Question: Count the number of objects in the diagram.
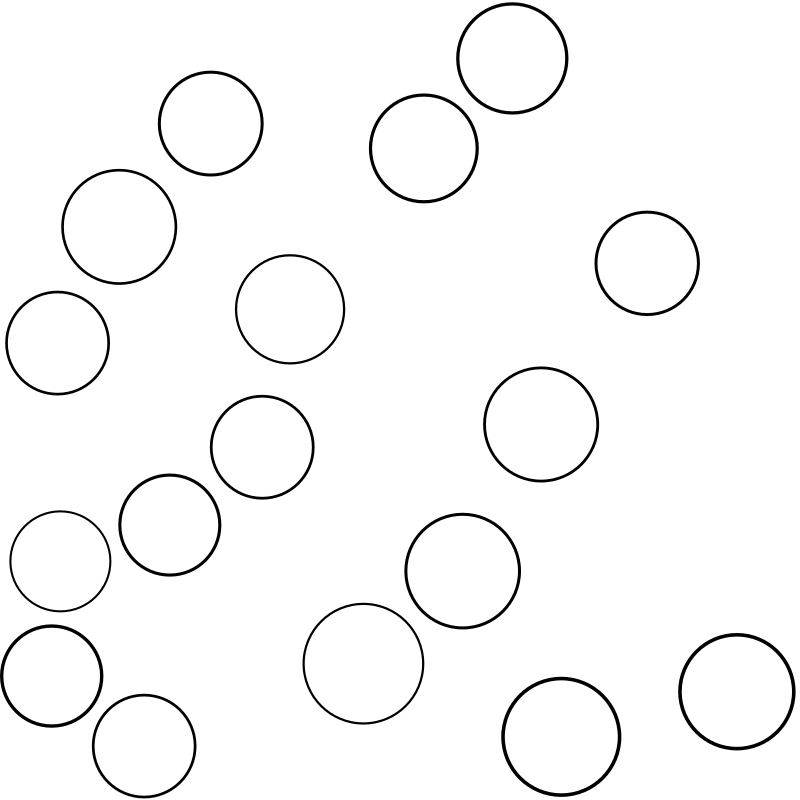
Answer: 17